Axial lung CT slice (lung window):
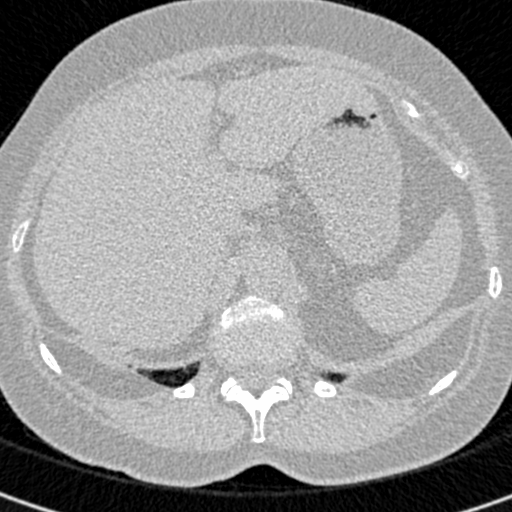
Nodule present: no